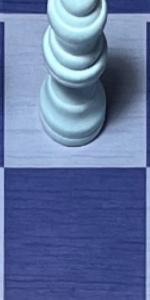
Label: Empty